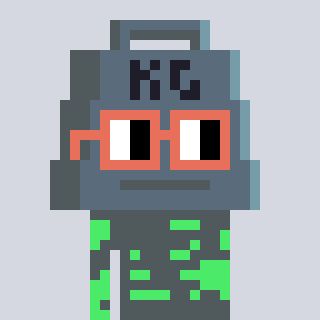
a pixel art character with square orange glasses, a weight-shaped head and a teal-colored body on a cool background